Question: Are you aware of any test automation tool that can handle a website that has no elements / xpaths / id's (basically no DOM). If I check DOM Explorer (IE browser) there are only 'script' paths.
Devs told me that those screens are some sort of .NET internal system app (check screenshot)
I would not prefer to use some mouse recording tools or text recognition, but rather go for some script to manage those. Any ideas?
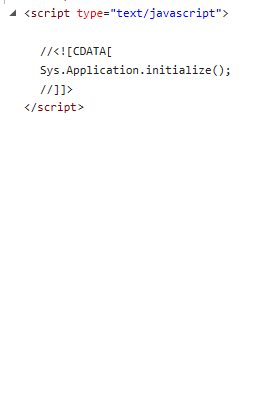
Answer: My guess is that in your case the Flash files (which are closed files) are rendered in a container on a webpage.
> website that has no elements / xpaths / id's (basically no DOM)
For ex Flash player on Mozilla and Chrome and on ActiveX control in IE. Selenium relies heavily on JS communications (via JSON Wire protocol) and DOM in order to work as expected.
If I had to do it - I would try with <URL>.
You didn't say what language you're using, so <URL> in the past to test ActionScript bingo games.